Interaction volume radius: 5 \u00c5
Interaction volume height: 15 \u00c5
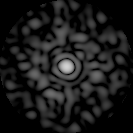
Disorder parameter: 0.8118